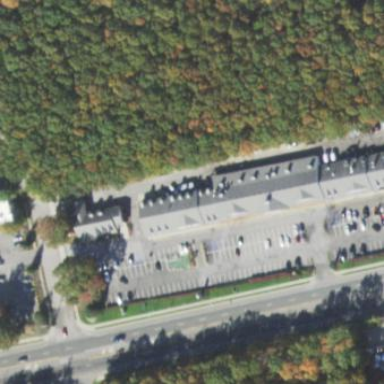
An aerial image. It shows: Retail building.